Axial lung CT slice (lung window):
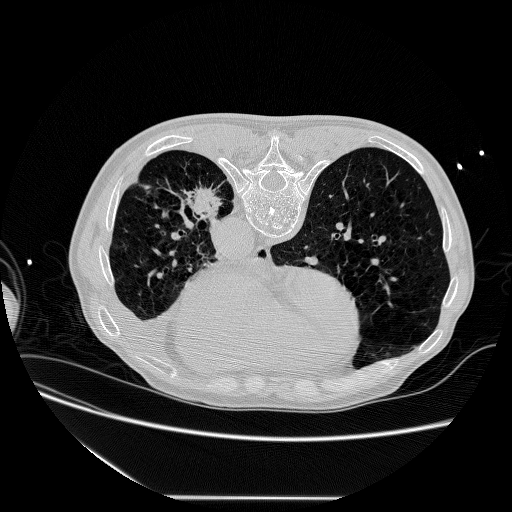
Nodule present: no